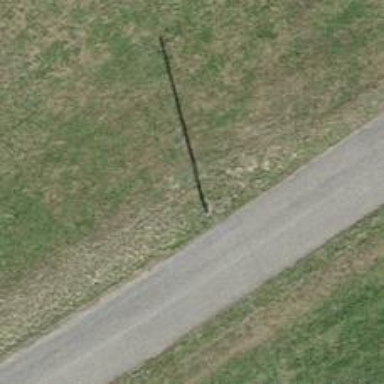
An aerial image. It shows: Power pole.